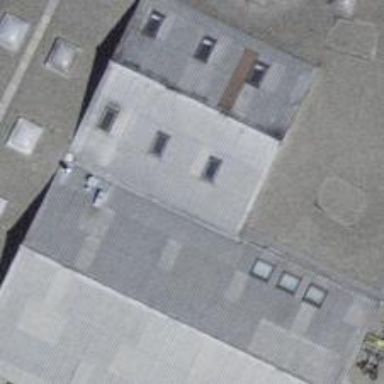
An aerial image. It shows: Veterinary facility.